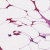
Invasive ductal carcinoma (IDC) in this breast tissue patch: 0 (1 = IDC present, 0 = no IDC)